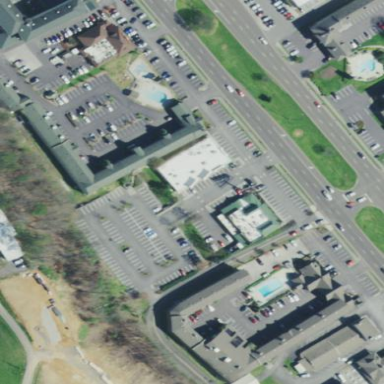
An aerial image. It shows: Hotel building.